Question: Hello im implementing my firs split pane view and it doesn't seem to be working for me and i get the following output...

Here is the code.
'''
//Create Album Panel
albumPanel.setLayout(new FlowLayout());
//Add List view
albumList.setMinimumSize (new Dimension(150,150));
albumPanel.add(new JScrollPane(albumList));
//Add Text Area
textArea.setLineWrap(true);
textArea.setWrapStyleWord(true);
textArea.setEditable(false);
textArea.setMinimumSize (new Dimension(150,150));
albumPanel.add(textArea);
//Split Pane
JSplitPane splitpane = new JSplitPane(JSplitPane.HORIZONTAL_SPLIT, albumList, textArea);
albumPanel.add(splitpane, BorderLayout.CENTER);
'''
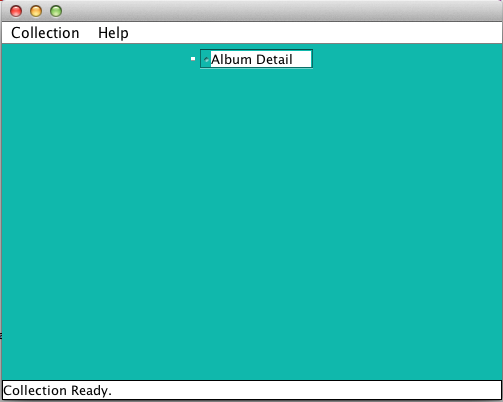
Answer: You have set your 'albumPanel' layout to 'FlowLayout' but you try and use a 'BorderLayout' constants when adding to the 'JSplitPane':
'albumPanel.add(splitpane, BorderLayout.CENTER);'
you should rather set the 'albumPanel' layout to 'BorderLayout' via 'new BorderLayout()'
Also it is not a good idea for you to set the size of your components let the 'LayoutManager''s do it for you.